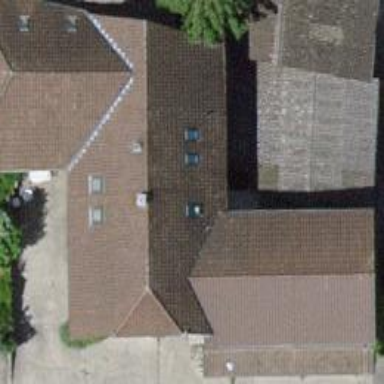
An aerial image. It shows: Farm building.